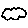
Label: cloud